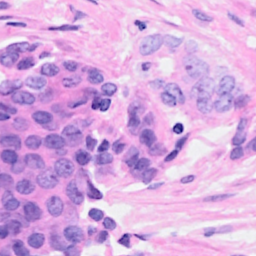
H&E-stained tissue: Breast